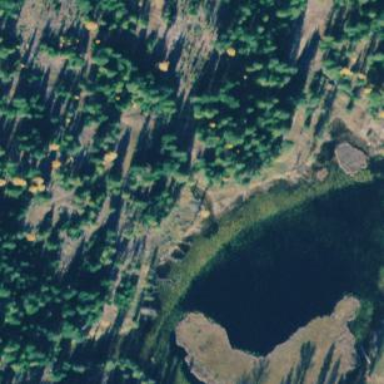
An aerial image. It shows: Serene lake.